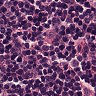
Metastatic tissue present: no